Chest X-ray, PA view. Patient: 58 years old, sex F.
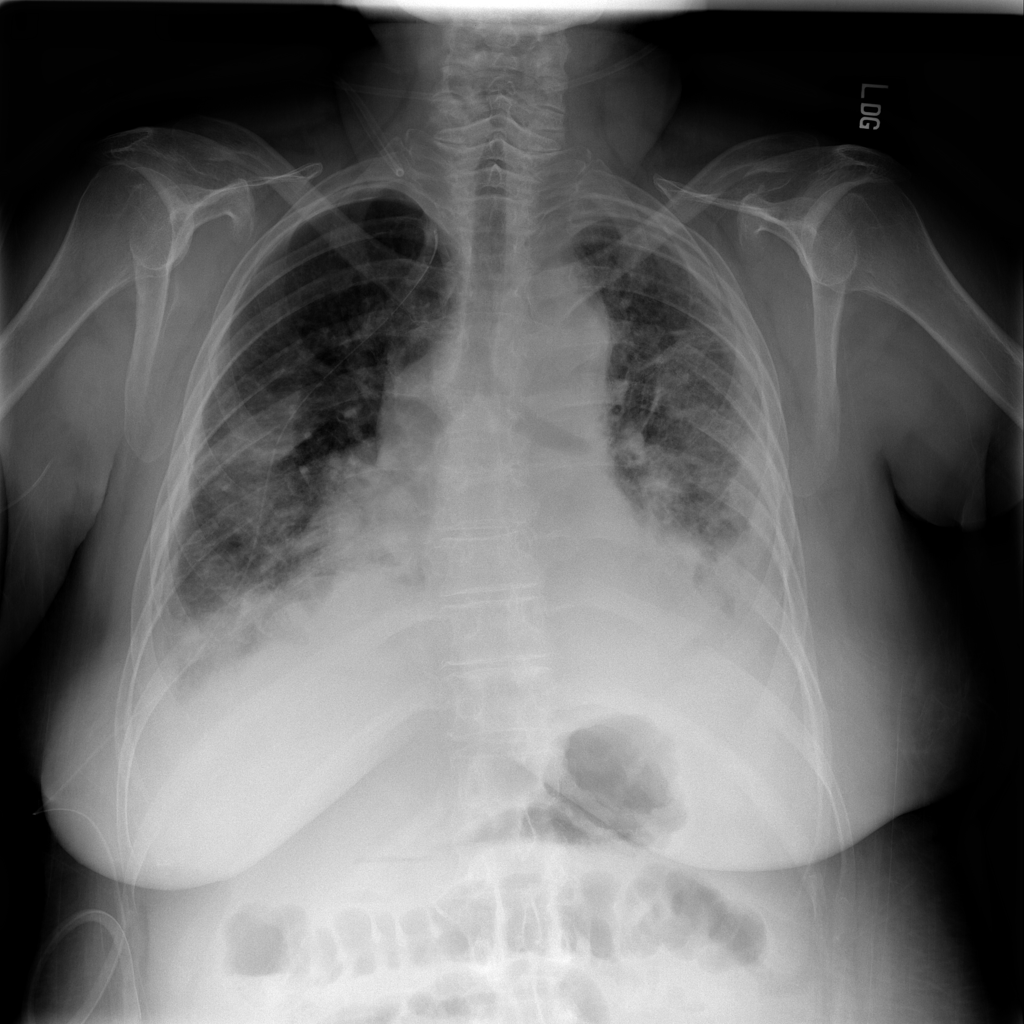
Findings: Effusion, Infiltration